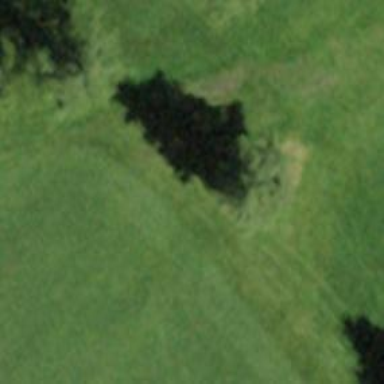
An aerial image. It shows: Needle-leaved tree in nature.